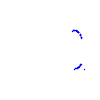
Particle: kaon